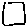
Label: square